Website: apple
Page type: account-selection
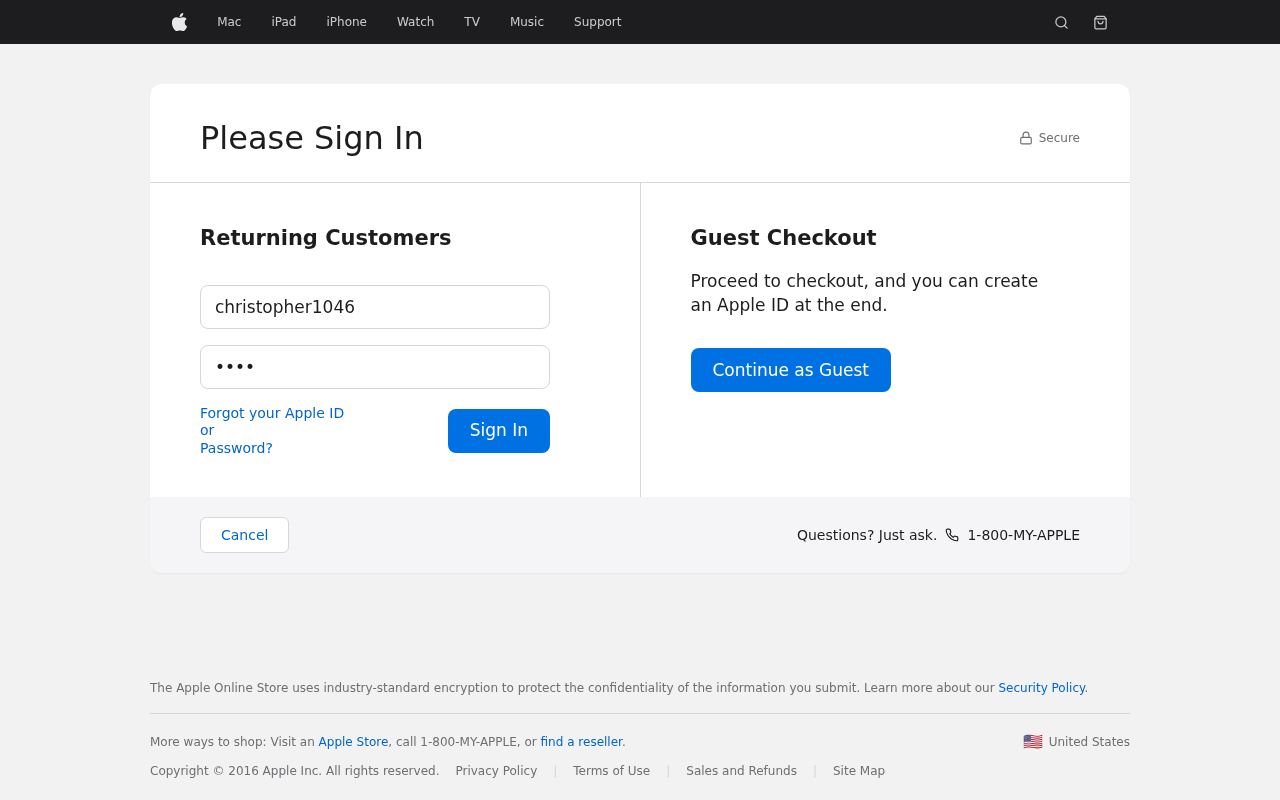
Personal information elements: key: PII_LOGIN_USERNAME
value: christopher1046